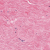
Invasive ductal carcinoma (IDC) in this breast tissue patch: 0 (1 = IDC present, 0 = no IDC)